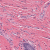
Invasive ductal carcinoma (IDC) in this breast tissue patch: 0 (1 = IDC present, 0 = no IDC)